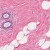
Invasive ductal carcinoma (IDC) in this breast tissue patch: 0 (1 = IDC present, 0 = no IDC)